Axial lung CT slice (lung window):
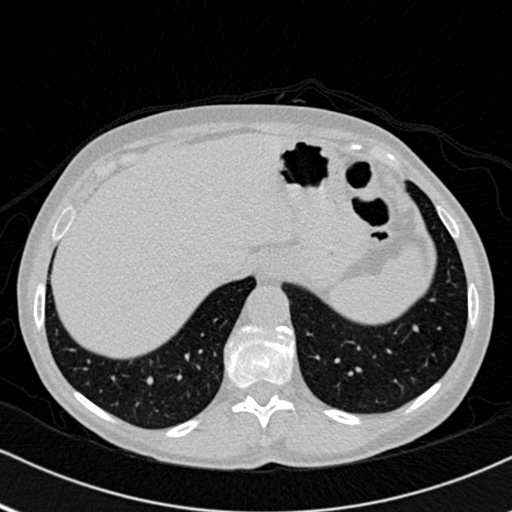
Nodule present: no